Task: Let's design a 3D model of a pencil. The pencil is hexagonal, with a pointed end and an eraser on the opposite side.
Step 165:
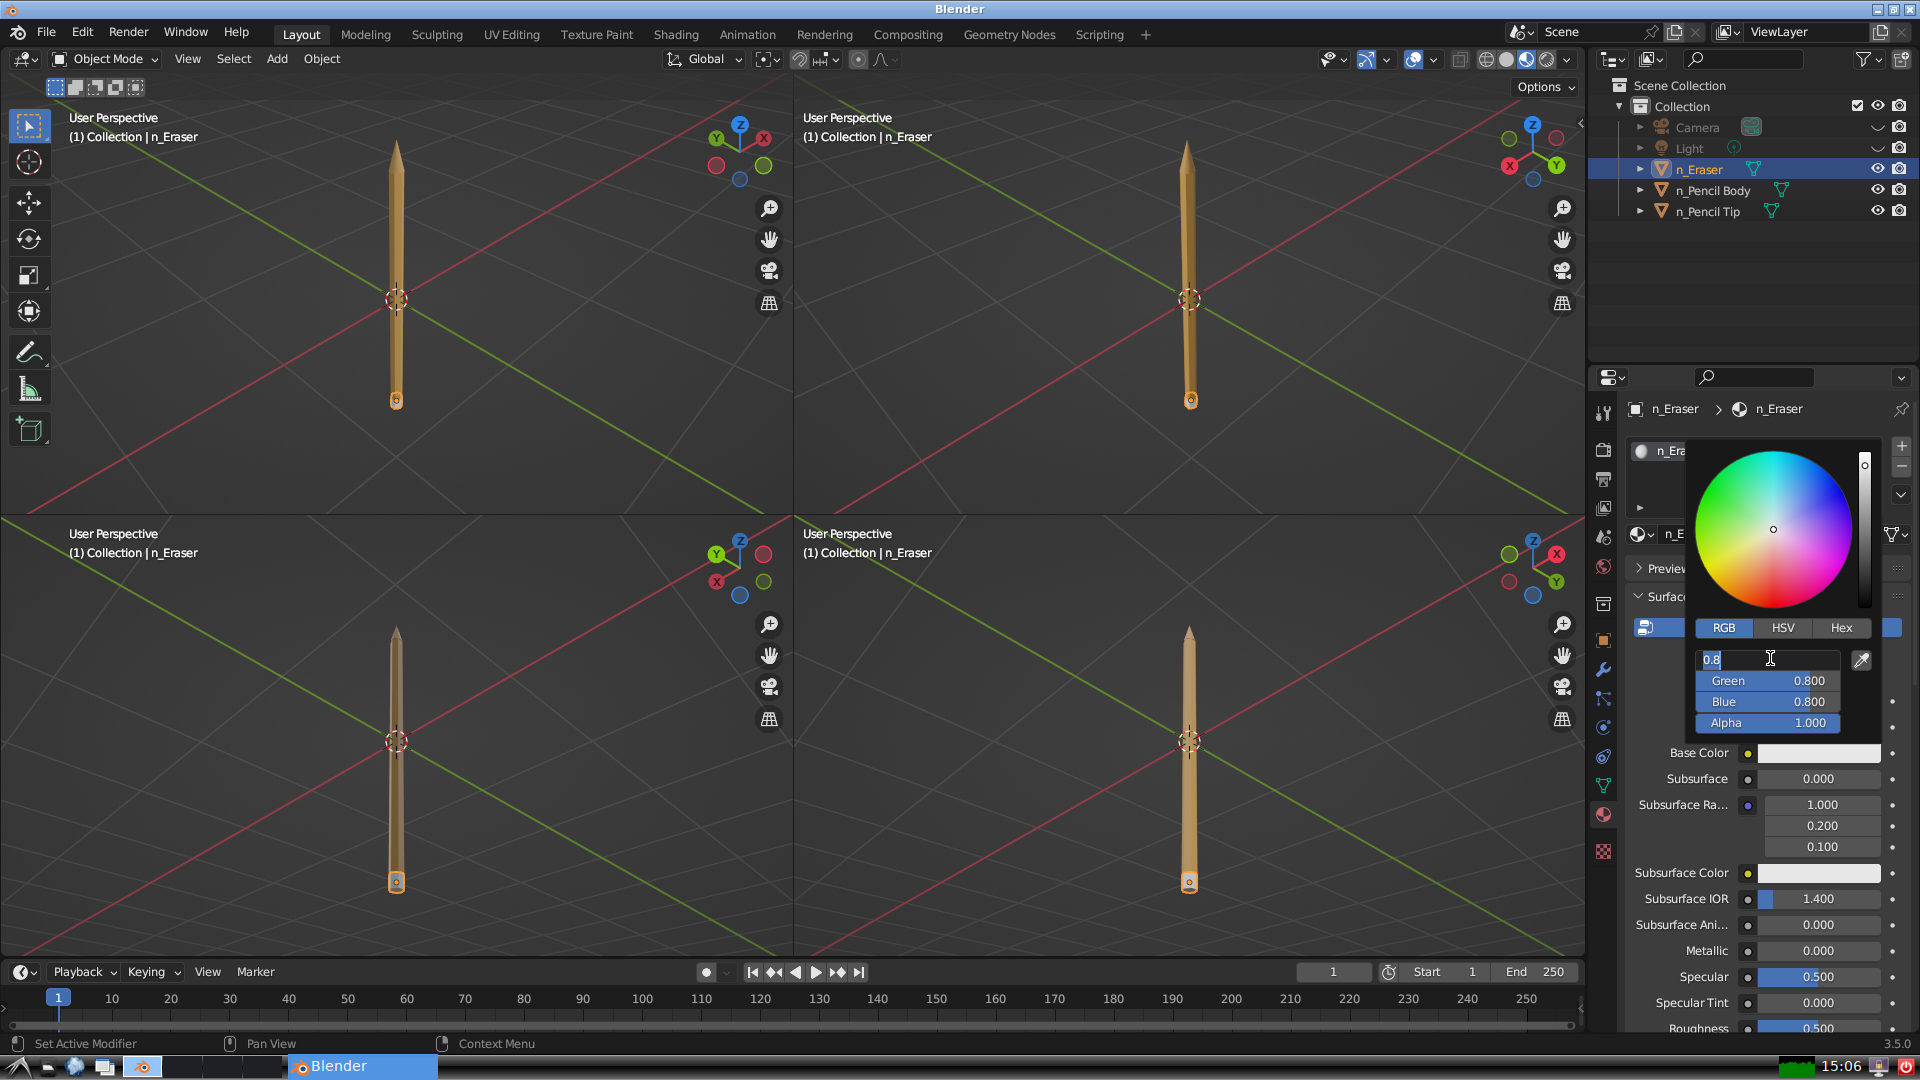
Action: input_text: 0.8